Question: It's my first time working with 'ContraintLayouts' and I need some help
I have a 'ConstraintLayout' with a 'TextView', a 'LinearLayout' and a 'RecyclerView' and I want that the RecyclerView spreads out to fill it's parent, without having to use weightned chains because I don't have a ratio relation between all Views. How can I do this ?
TextView height should be 'wrap_content'
LinearLayout height should be 'wrap_content'
Recycler height should be "Take the rest of the space"
I've been trying to use chain spreading but it doesn't seem to have any effect
'''
<android.support.constraint.ConstraintLayout xmlns:android="http://schemas.android.com/apk/res/android"
android:layout_width="match_parent"
android:layout_height="match_parent"
xmlns:tools="http://schemas.android.com/tools"
xmlns:app="http://schemas.android.com/apk/res-auto">
<android.support.v7.widget.AppCompatTextView
app:layout_constraintVertical_chainStyle="spread"
android:id="@+id/close"
android:layout_width="50dp"
android:layout_height="20dp"
android:layout_marginStart="16dp"
android:layout_marginTop="36dp"
android:textColor="@android:color/white"
android:textSize="15sp" />
<LinearLayout
app:layout_constraintVertical_chainStyle="spread"
android:layout_marginTop="50dp"
app:layout_constraintTop_toBottomOf="@id/close"
android:id="@+id/headline"
android:layout_width="match_parent"
android:layout_height="0dp"
android:gravity="center"
android:orientation="vertical">
<android.support.v7.widget.AppCompatTextView
android:layout_width="wrap_content"
android:layout_height="wrap_content"
android:textColor="@android:color/white"
android:textSize="26sp"
app:layout_constraintVertical_chainStyle="spread" />
<android.support.v7.widget.AppCompatTextView
android:layout_width="wrap_content"
android:layout_height="wrap_content"
android:layout_marginTop="2dp"
android:textColor="@android:color/white"
android:textSize="14sp"/>
<android.support.v7.widget.AppCompatTextView
android:layout_width="wrap_content"
android:layout_height="wrap_content"
android:layout_marginTop="11dp"
android:textColor="@android:color/white"
android:textSize="32sp" />
<android.support.v7.widget.AppCompatTextView
android:layout_width="wrap_content"
android:layout_height="wrap_content"
android:layout_marginBottom="8dp"
android:layout_marginTop="20dp"
android:textColor="@android:color/white"
android:textSize="14sp"/>
</LinearLayout>
<android.support.v7.widget.RecyclerView
android:layout_width="match_parent"
android:layout_height="0dp"
android:background="@android:color/white"
app:layout_constraintTop_toBottomOf="@id/headline"
app:layout_constraintVertical_chainStyle="spread" />
</android.support.constraint.ConstraintLayout>
'''
What I'm looking for
EDIT: My Recycler View is Wrapping up only, so I have a tone of blank space

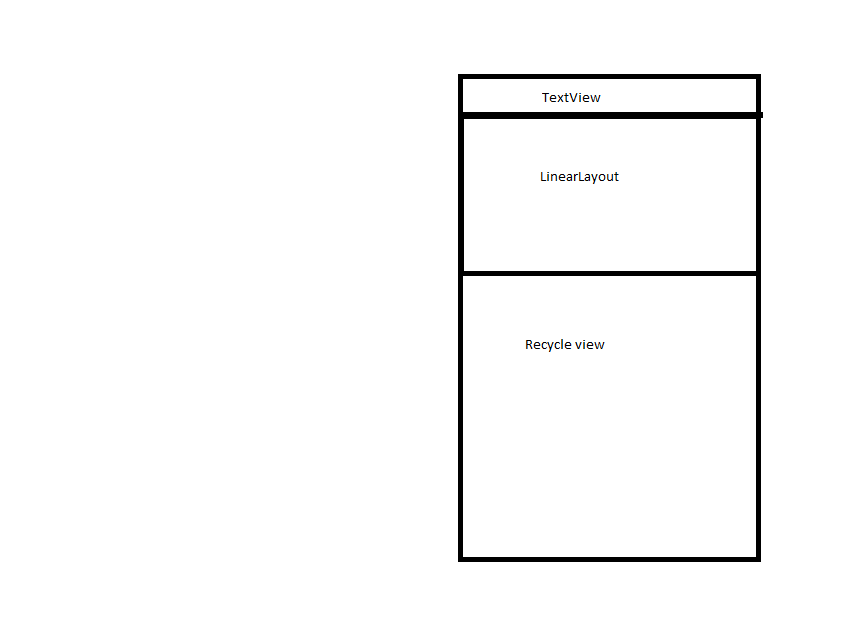
Answer: Give the layout_height of recyclerView as 0dp, like this:
'''
layout_height = "0dp"
'''
and also give this as you haven't given the bottom constraint:
'''
app:layout_constraintBottom_toBottomOf="parent"
'''